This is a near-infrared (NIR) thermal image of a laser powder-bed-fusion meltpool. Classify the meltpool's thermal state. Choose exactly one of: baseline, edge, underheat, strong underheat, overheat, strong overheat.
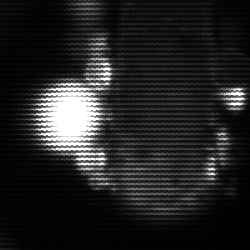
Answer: strong underheat